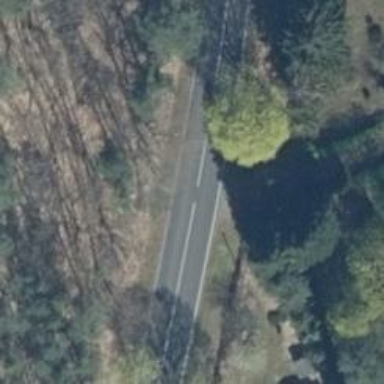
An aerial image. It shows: Secondary road with asphalt surface.